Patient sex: M
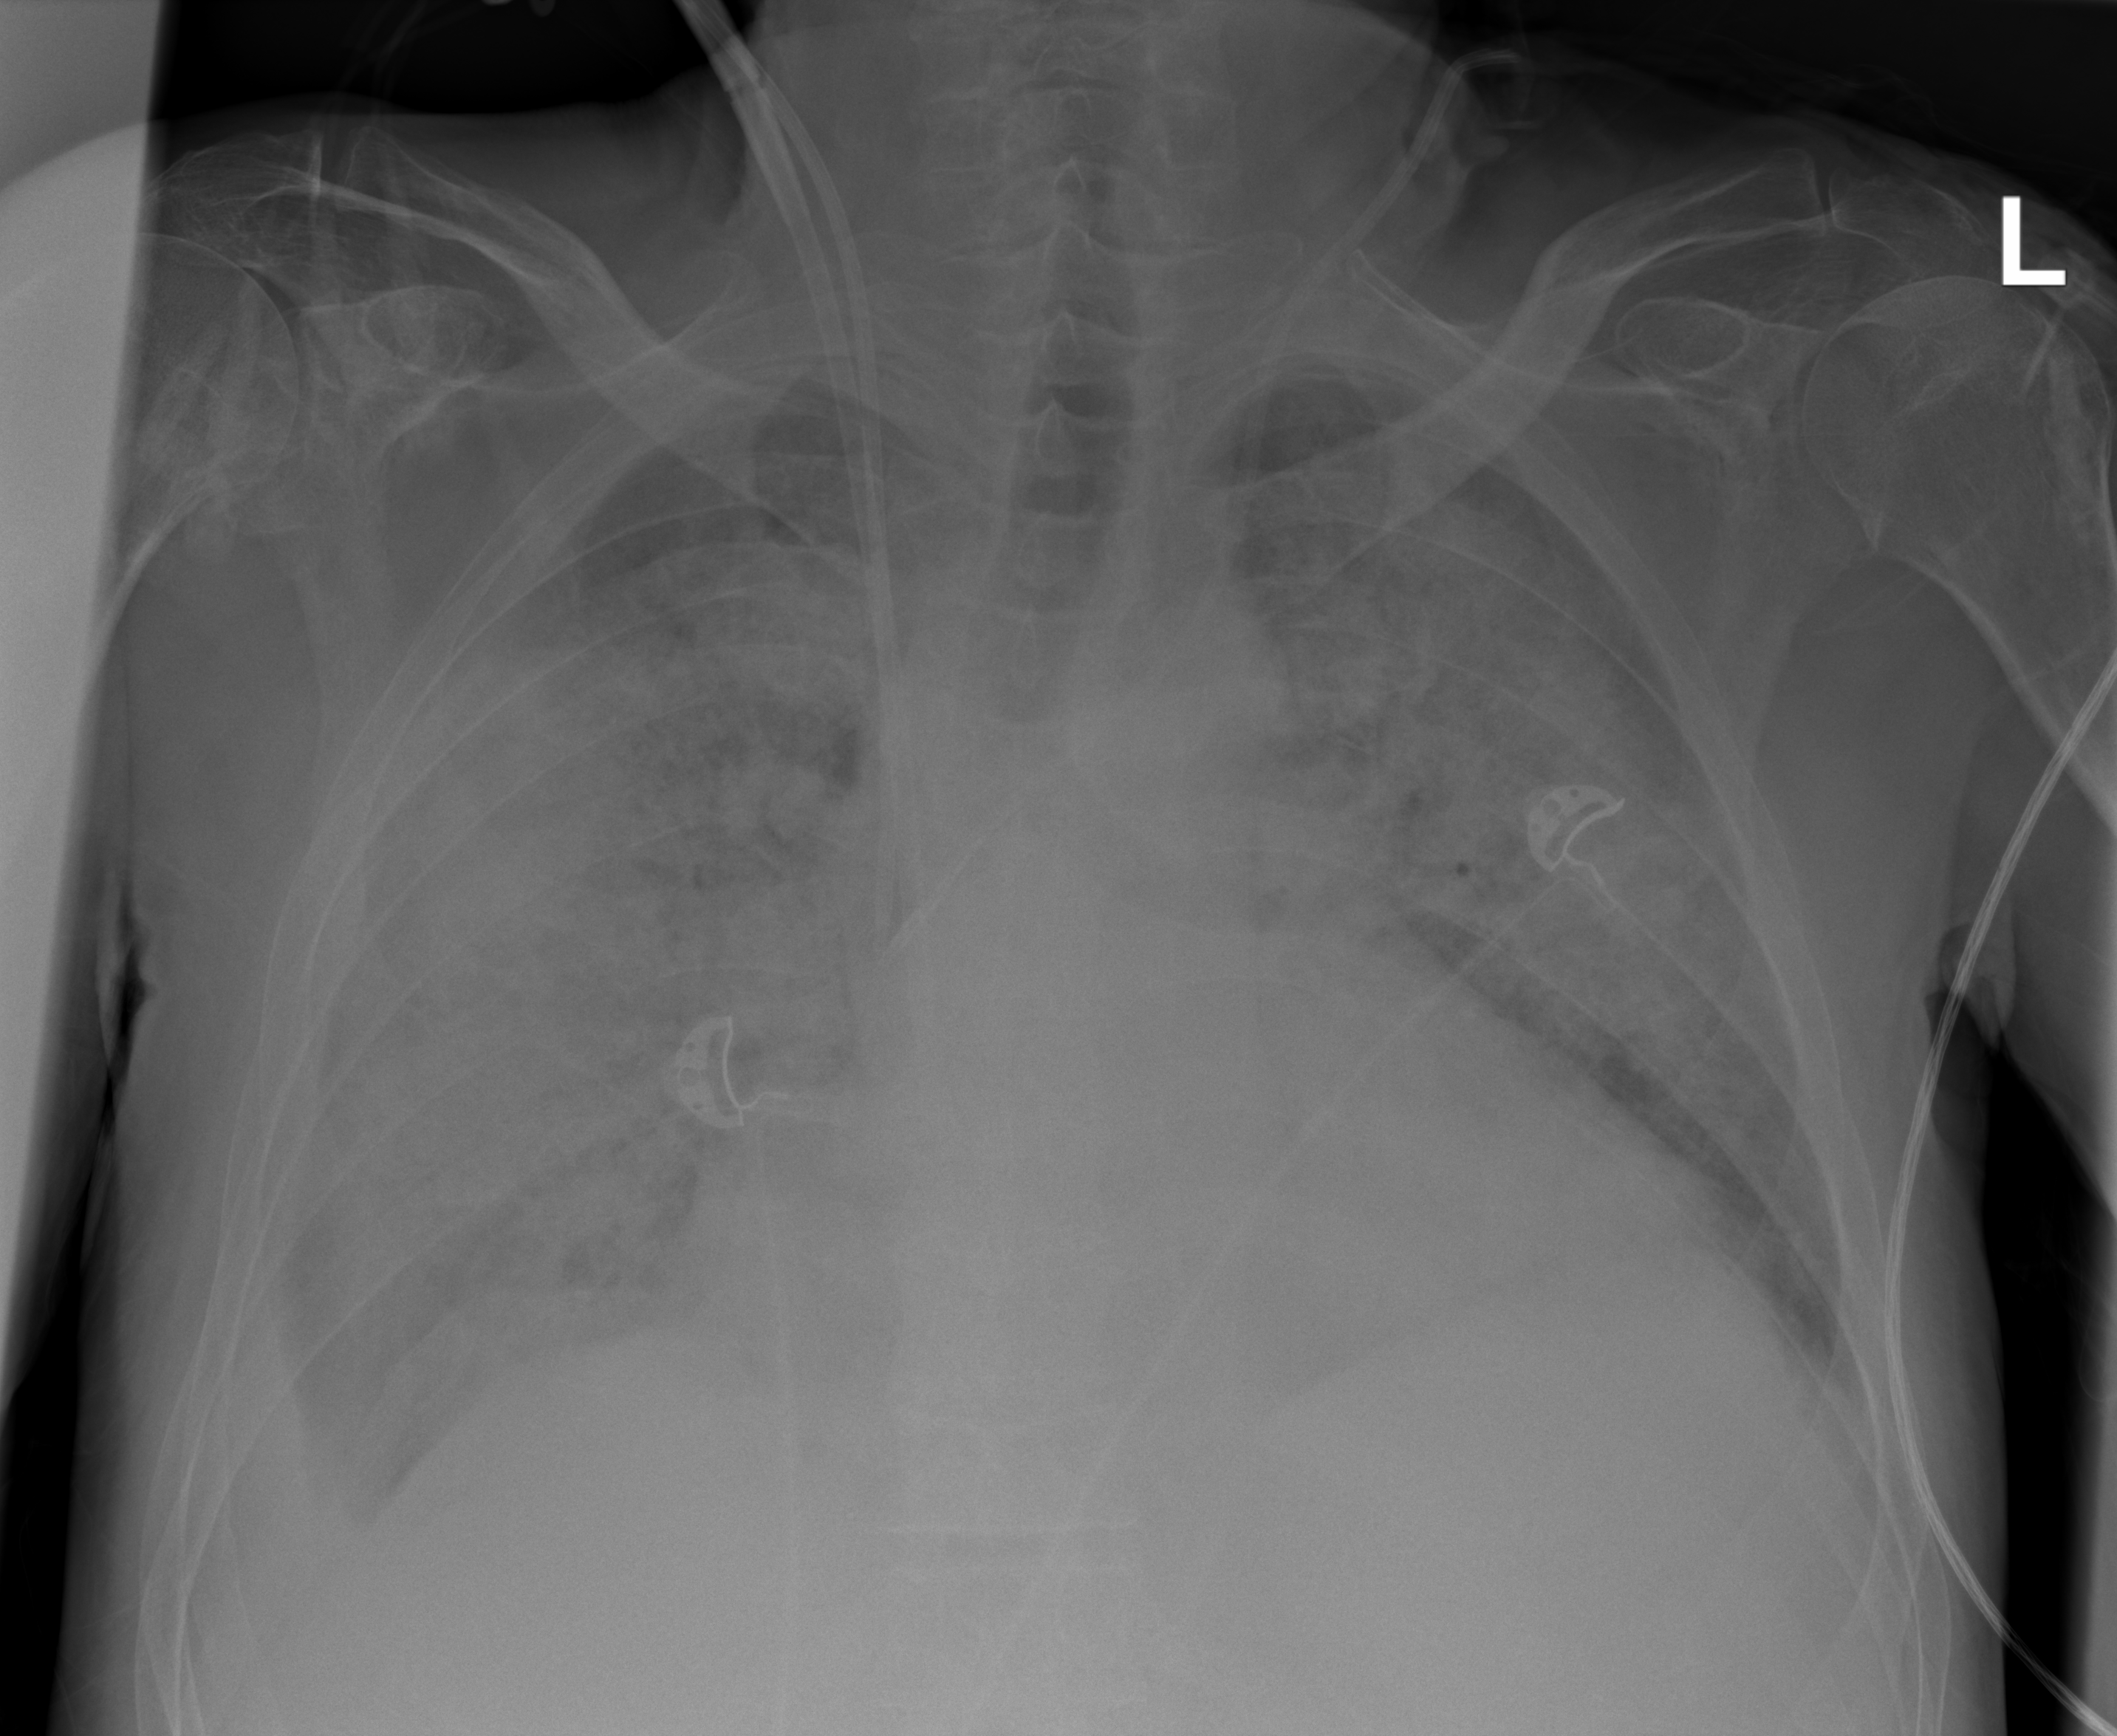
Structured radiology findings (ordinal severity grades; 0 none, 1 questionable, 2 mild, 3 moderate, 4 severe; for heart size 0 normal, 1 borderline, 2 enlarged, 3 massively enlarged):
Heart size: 2
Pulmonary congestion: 4
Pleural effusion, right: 3
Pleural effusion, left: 2
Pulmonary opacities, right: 4
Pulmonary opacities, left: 4
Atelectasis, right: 2
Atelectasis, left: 0